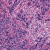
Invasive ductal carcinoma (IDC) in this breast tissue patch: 1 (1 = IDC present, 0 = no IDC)